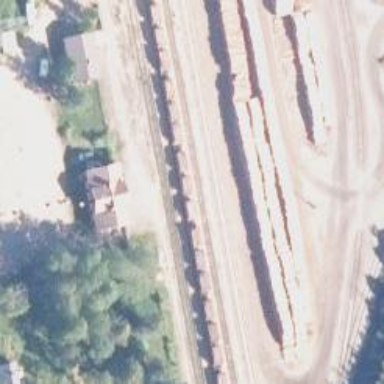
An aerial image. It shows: View of railway yard.